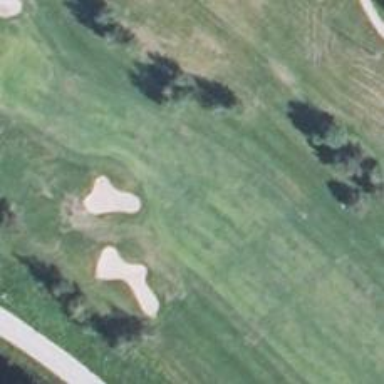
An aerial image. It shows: View of golf hole.